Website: crate-barrel
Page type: address-validator
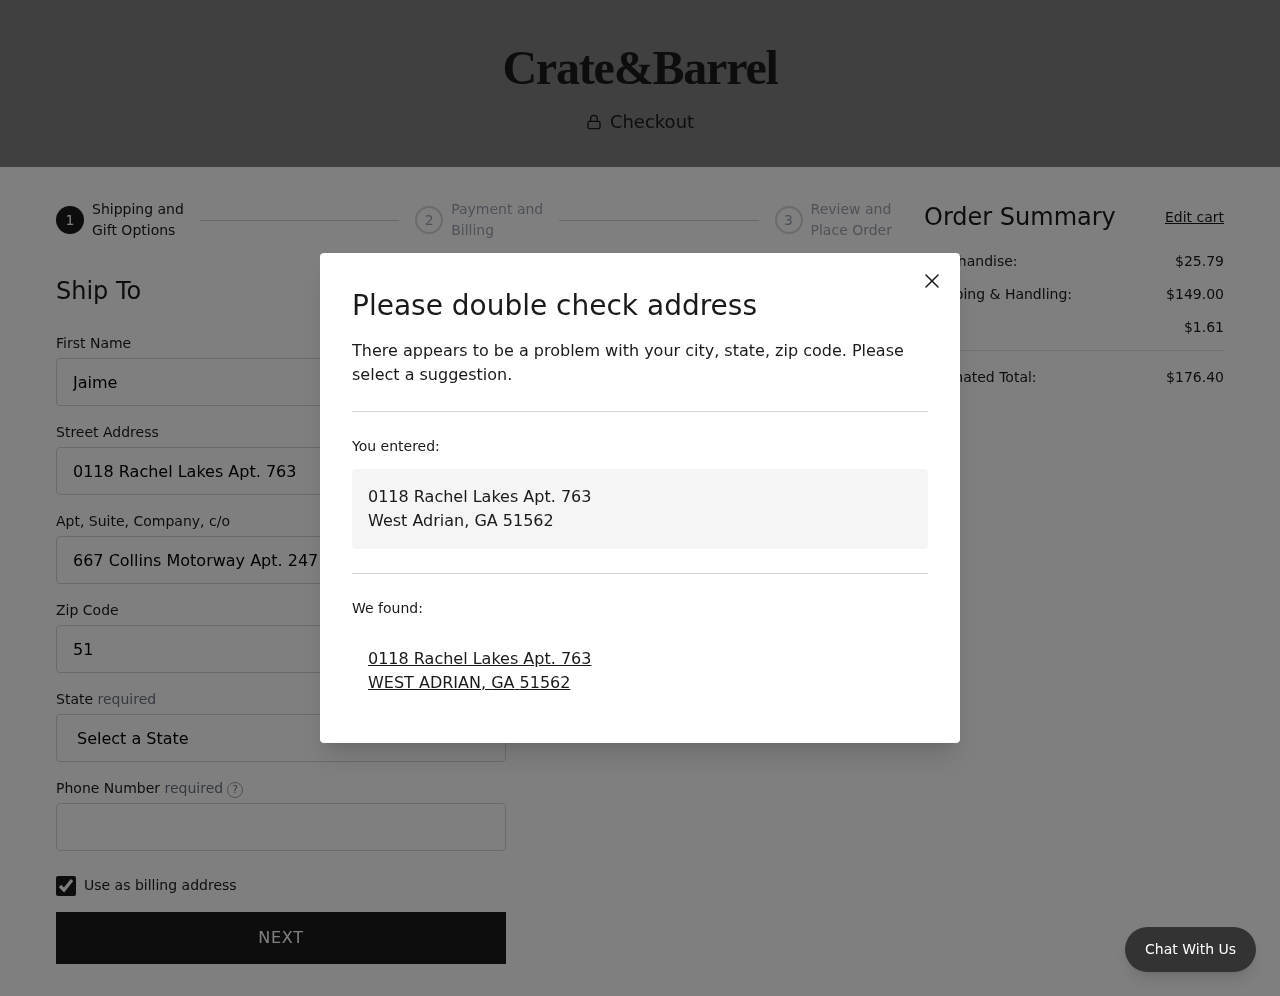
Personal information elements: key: PII_CITY
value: West Adrian
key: PII_CITY
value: WEST ADRIAN
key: PII_FIRSTNAME
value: Jaime
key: PII_PHONE
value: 4124197193
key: PII_POSTCODE
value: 51562
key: PII_STATE
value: Georgia
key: PII_STATE_ABBR
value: GA
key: PII_STREET
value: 0118 Rachel Lakes Apt. 763
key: PII_STREET2
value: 667 Collins Motorway Apt. 247
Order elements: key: ORDER_SUBTOTAL
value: $25.79
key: ORDER_SHIPPING_COST
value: $149.00
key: ORDER_TAX
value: $1.61
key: ORDER_TOTAL
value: $176.40